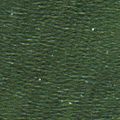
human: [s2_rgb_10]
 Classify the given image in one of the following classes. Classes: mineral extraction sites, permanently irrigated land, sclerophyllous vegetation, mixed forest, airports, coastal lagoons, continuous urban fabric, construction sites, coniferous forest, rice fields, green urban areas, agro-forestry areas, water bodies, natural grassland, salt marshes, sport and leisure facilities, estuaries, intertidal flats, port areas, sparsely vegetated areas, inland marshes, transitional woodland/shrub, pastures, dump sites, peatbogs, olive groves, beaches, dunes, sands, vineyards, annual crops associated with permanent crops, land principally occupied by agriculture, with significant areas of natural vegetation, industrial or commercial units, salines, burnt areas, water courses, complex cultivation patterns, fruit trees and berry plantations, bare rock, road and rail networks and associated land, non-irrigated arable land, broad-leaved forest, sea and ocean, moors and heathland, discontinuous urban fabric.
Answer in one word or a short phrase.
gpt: sea and ocean